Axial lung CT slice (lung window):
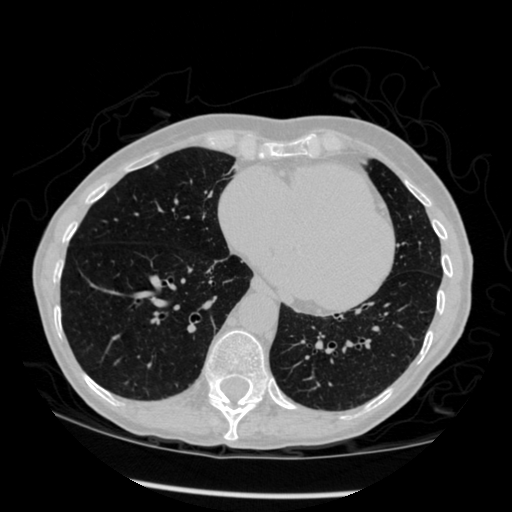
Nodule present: yes
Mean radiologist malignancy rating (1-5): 2